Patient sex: M
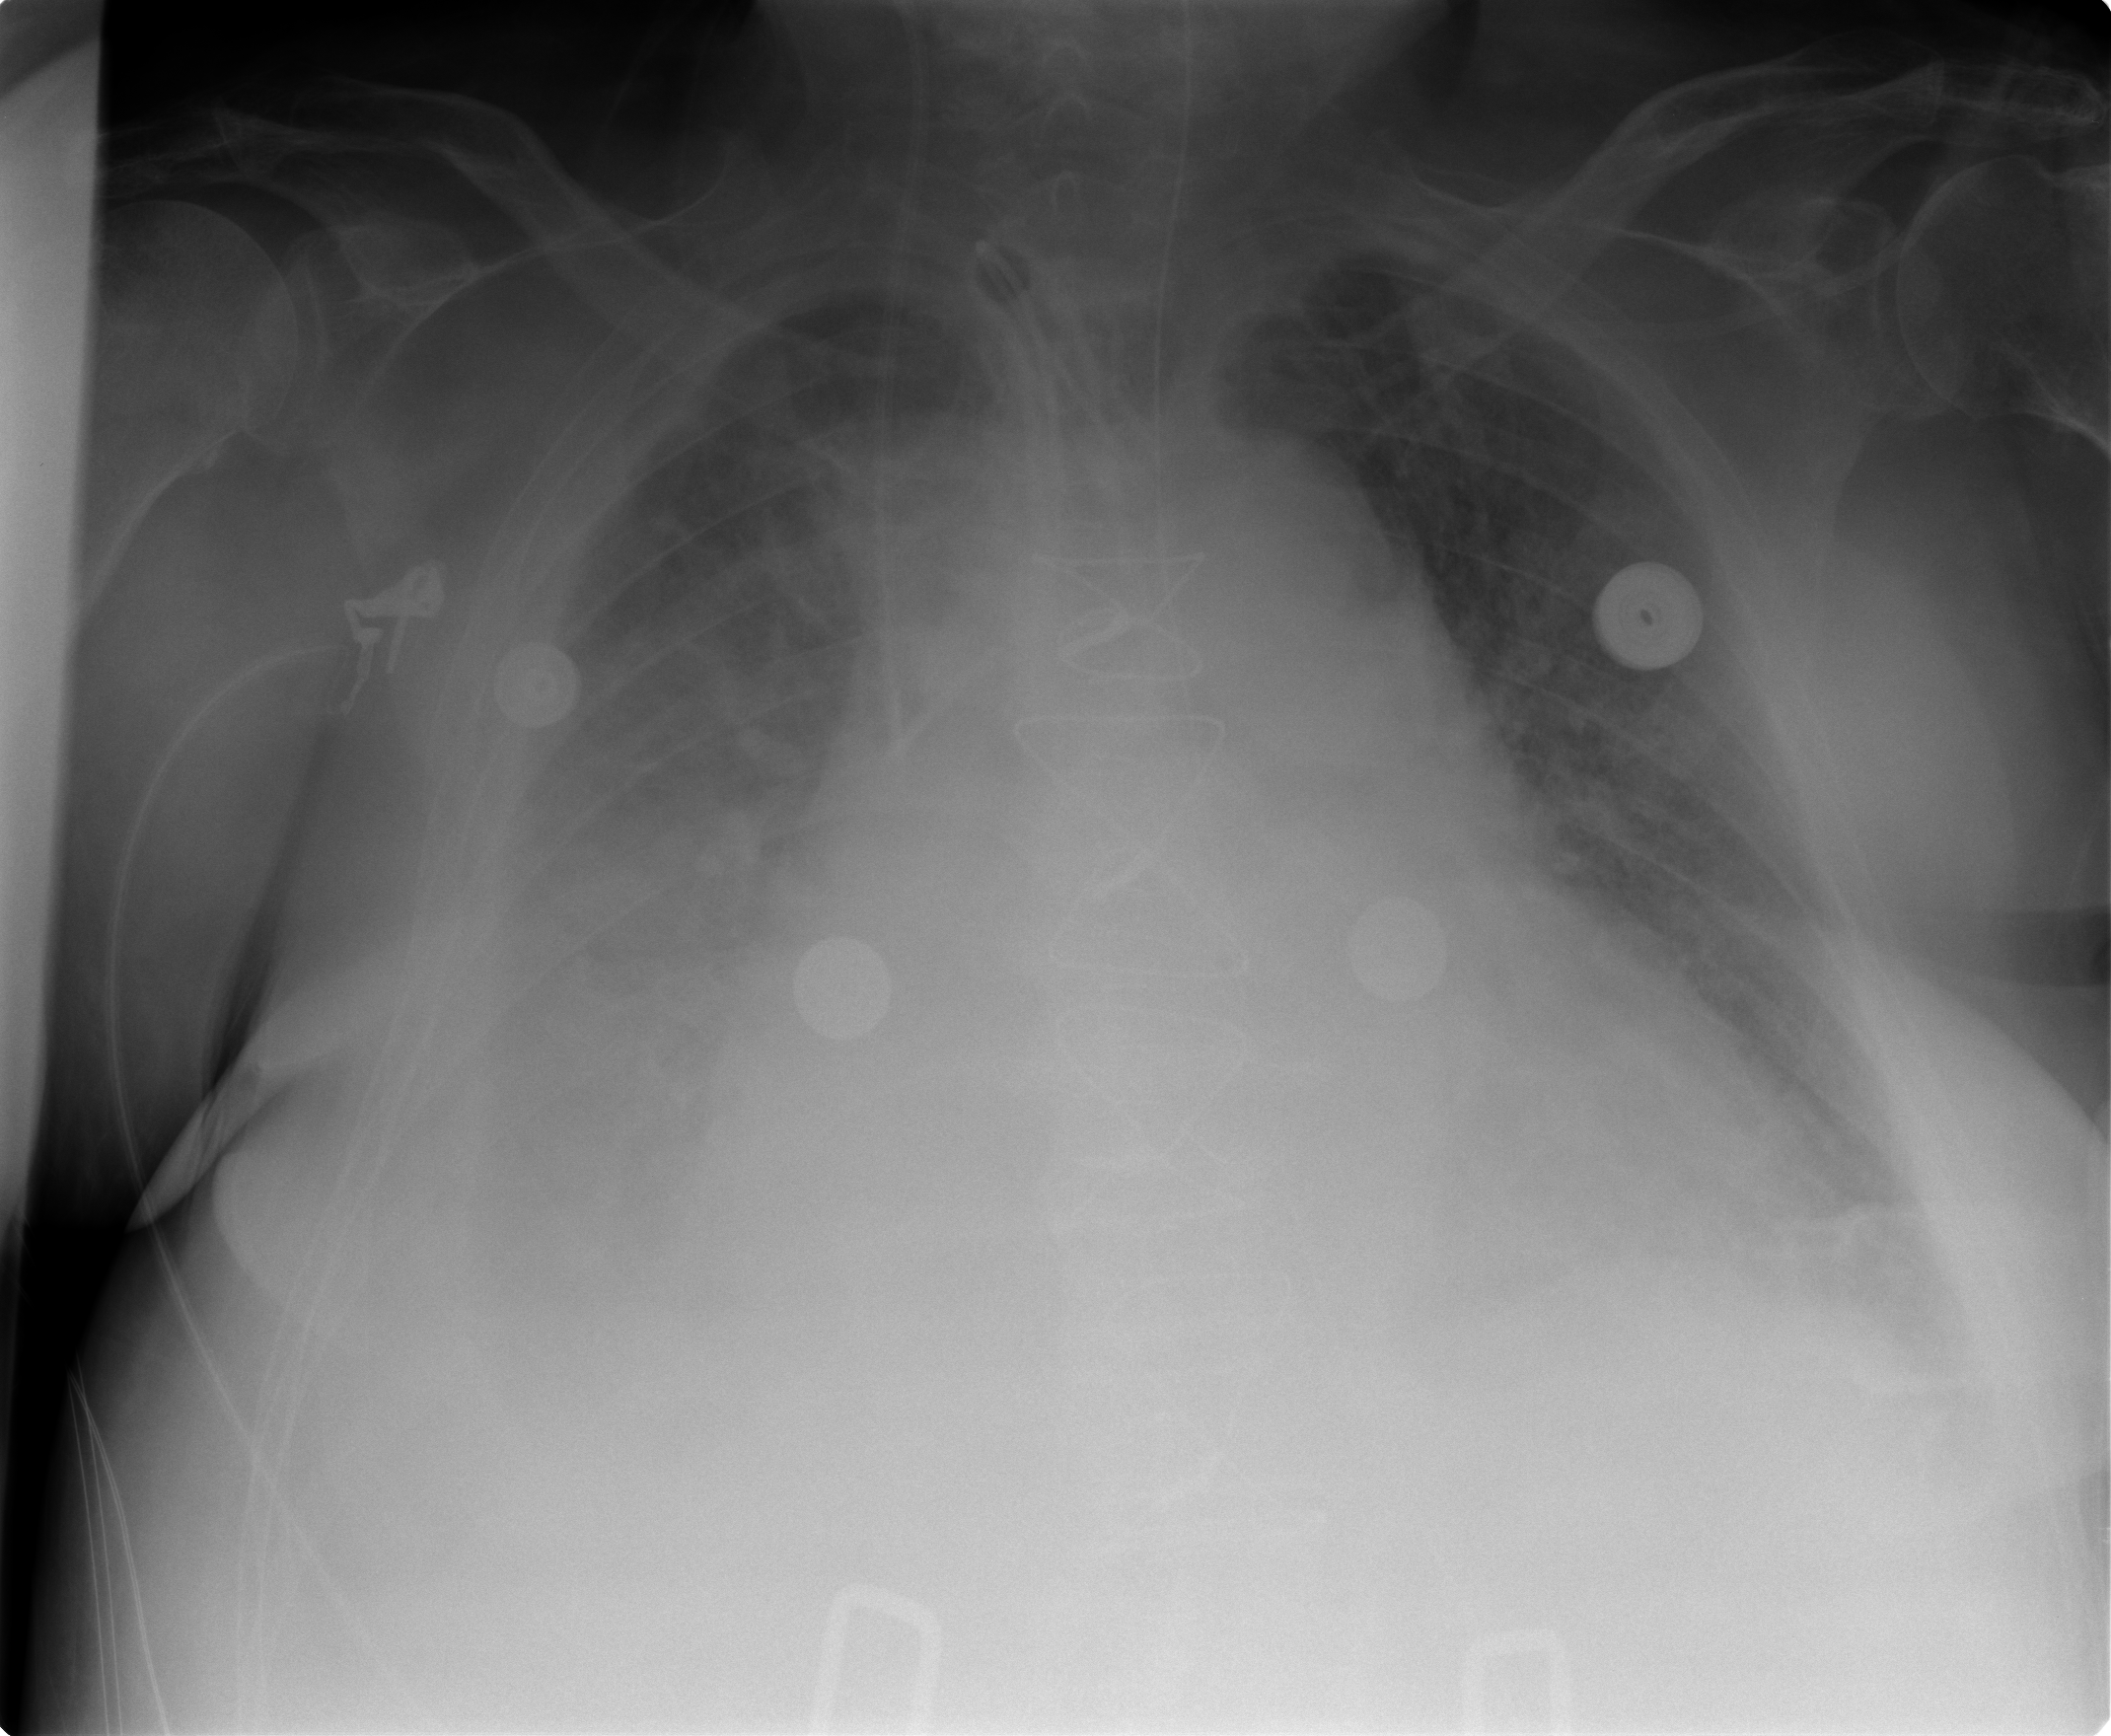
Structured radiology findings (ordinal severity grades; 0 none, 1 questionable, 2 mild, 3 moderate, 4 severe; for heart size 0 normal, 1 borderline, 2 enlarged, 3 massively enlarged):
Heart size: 2
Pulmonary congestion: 3
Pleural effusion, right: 3
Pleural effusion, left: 2
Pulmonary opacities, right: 2
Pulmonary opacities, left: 2
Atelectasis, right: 2
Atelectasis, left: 2